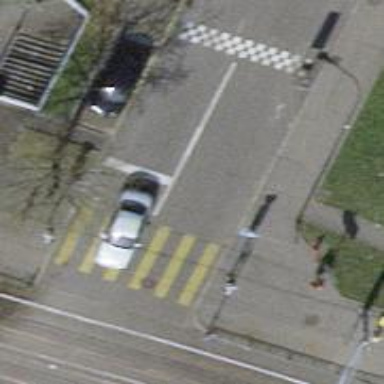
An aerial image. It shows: Zebra crossing with traffic signals.